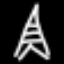
Label: The Eiffel Tower